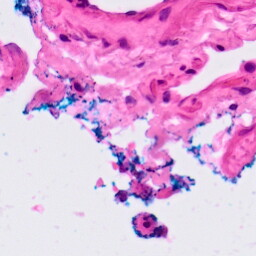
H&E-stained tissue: Lung